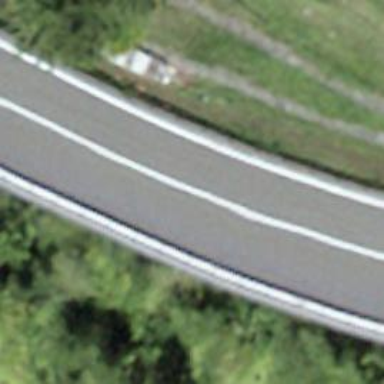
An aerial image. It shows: Primary highway on asphalt bridge.